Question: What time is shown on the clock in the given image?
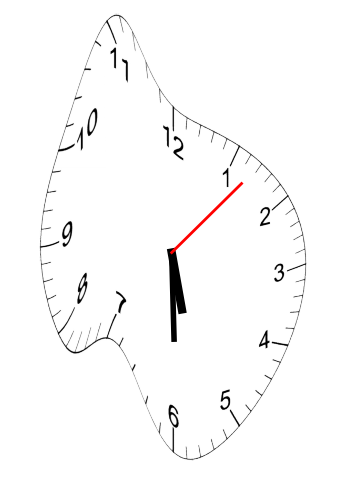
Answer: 05:30:07